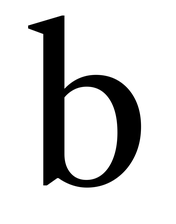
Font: LibreCaslonText_Regular